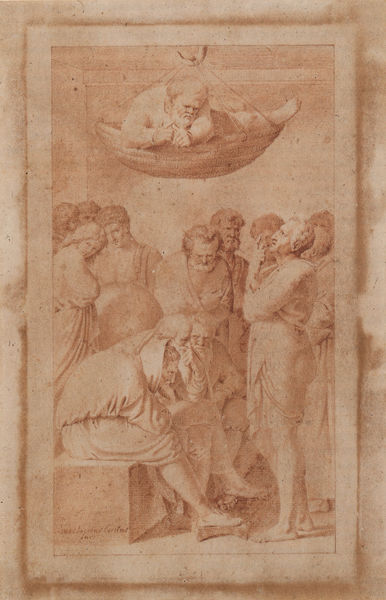
Titel: Sokrates im Korbe
Künstler: Asmus Jakob Carstens
Standort: Weimar
Institution: Kunstsammlungen zu Weimar
Schlagwörter: gemälde, gott, gruppe, himmel, mann, schatten, frauen, gelb, menschen, ocker, sitzen, braun, frau, haar, hintergrund, kleider, kreide, licht, marmor, männer, skizze, weiss, zeichnung, blick, dach, rot, tuch, leute, alt, bart, bärte, wand, alte, bibel, blass, kleidung, rahmen, schale, sockel, stehen, stein, bild, gelehrte, schauen, signatur, erde, boden, gewand, haare, mantel, tücher, decke, boot, kahn, engel, beine, füße, schiff, papier, rahmung, sitz, man, unterhaltung, zuschauer, grafik, graphik, monochrom, vergilbt, bank, grisaille, sepia, beobachter, luft, thron, korb, leuchter, schaukel, nachdenklich, nachdenken, oben, barfuss, mond, truhe, haken, hängen, waage, antike, moses, philosoph, buch, denken, schweben, druck, radierung, stich, seite, litho, denker, mäntel, bleistift, kugel, kiste, beten, halbglatze, wissenschaftler, hängend, christus, jesus, kranker, hilfe, krankheit, leiden, profan, andacht, gelehrter, heilige, block, goethe, neugier, maria, kupferstich, globus, heilung, kranke, hängematte, reproduktion, petrus, schwebend, rötel, quadrat, weise, frage, wiege, wissenschaft, da vinci, gondel, sokrates, steinblock, beratung, pilger, noah, apostel, wunder, überlegen, krankenheilung, rahme, röthel, verblasst, philosophen, rötelzeichnung, ratlosigkeit, lahmer, rötelkreide, fußwaschung, jusus, schwebt, platon, marmorblock, ratlos, mann im mond, mondfahrt, mondkahn, peterchen, schebend, mann in schüssel, footlooker, hangen